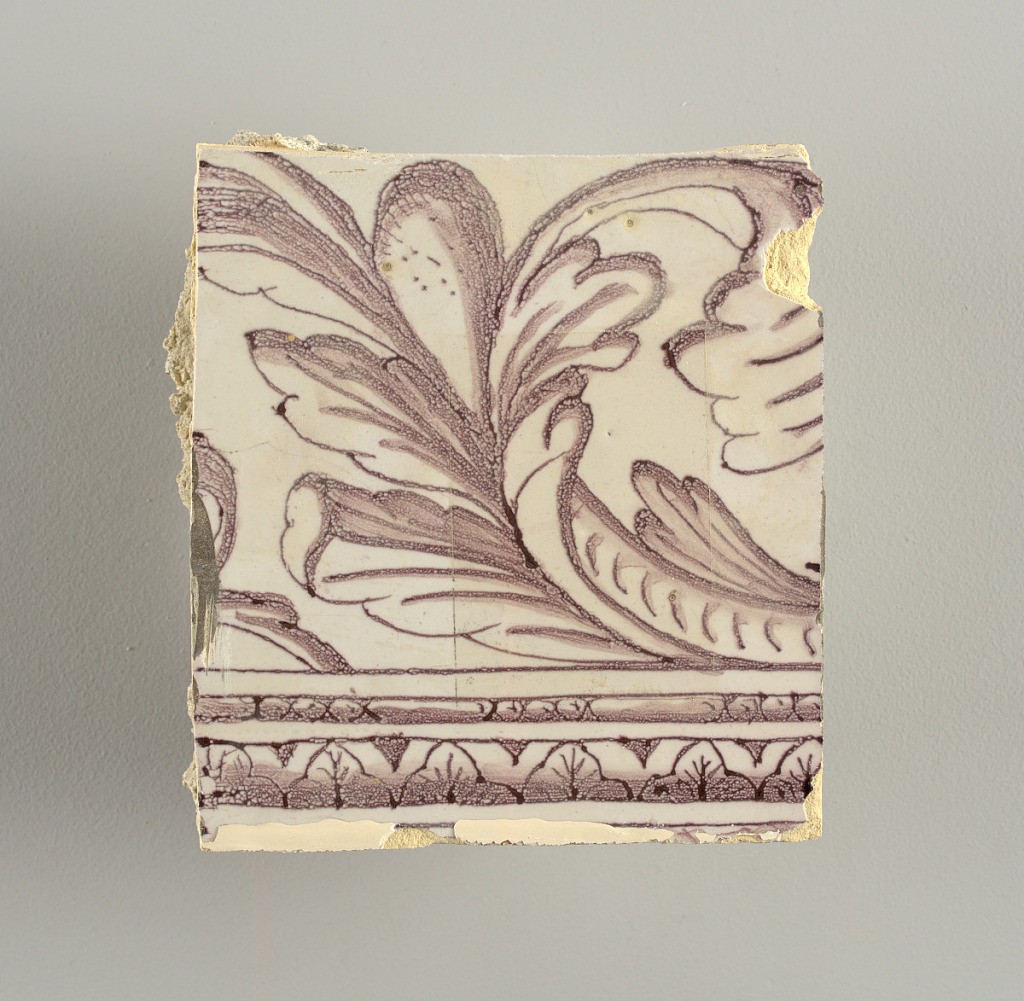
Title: Tile wall facing
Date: ca. 1725
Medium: Tin-glazed earthenware, underglaze
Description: Horizontal rectangle.  Thirty tiles wide and twenty-three tiles high with opening for fireplace eleven tiles wide and ten high.  Foliage arabesques disposed about three vertical axes from which are emphazised by urns at center and right, and at left by the figure of a standing woman carrying an infant on her arm and accompanied by two children.